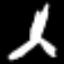
Label: The Eiffel Tower